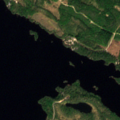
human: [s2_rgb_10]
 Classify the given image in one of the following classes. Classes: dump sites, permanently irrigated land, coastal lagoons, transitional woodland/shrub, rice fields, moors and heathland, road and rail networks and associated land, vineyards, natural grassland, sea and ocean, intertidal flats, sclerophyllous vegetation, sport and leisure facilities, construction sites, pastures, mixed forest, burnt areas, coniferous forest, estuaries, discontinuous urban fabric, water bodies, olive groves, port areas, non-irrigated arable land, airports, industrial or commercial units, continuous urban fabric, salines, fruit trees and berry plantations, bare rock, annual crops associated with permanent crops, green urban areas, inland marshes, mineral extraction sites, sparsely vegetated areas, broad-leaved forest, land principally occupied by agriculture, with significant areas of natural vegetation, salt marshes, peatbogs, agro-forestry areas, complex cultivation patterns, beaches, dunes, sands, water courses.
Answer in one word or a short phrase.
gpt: coniferous forest, mixed forest, water bodies